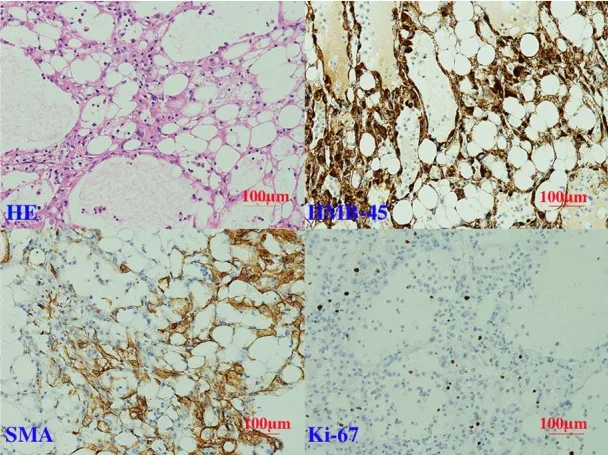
Histological examination of the mass.
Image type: pathology (immunostaining)